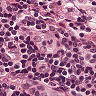
Metastatic tissue present: no